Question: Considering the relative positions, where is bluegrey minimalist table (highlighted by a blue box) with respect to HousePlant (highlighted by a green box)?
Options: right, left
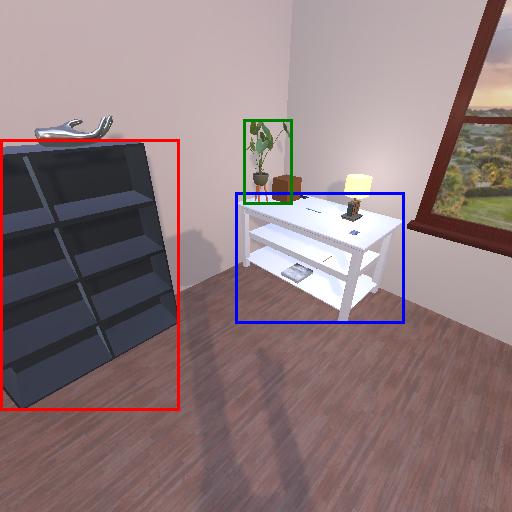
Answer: right